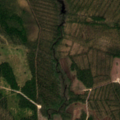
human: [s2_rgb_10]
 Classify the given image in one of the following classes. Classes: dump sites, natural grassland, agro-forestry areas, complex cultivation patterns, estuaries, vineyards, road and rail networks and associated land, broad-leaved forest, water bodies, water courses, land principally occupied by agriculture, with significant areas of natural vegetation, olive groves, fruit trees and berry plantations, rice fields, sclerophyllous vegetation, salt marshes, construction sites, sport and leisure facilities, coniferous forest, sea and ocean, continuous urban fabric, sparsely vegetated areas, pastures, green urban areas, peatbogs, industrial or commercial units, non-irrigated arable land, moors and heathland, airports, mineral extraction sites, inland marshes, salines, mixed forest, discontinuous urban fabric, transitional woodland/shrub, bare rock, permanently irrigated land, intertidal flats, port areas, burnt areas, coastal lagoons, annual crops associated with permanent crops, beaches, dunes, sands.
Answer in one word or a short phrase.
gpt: coniferous forest, transitional woodland/shrub